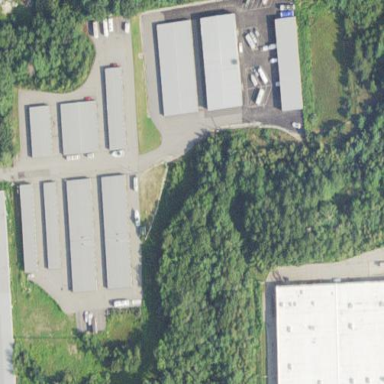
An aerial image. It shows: Storage rental shop.